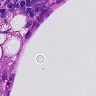
Metastatic tissue present: yes